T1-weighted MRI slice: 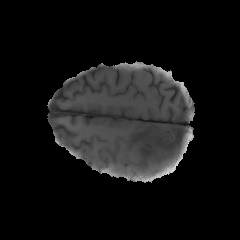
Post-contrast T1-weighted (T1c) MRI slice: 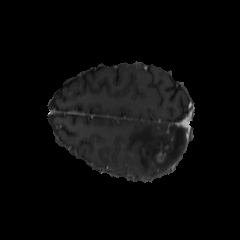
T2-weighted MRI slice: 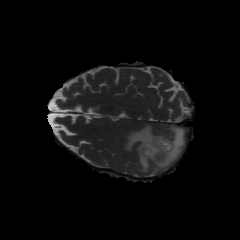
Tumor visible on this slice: yes